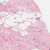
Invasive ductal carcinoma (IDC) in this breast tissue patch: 0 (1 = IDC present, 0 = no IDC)